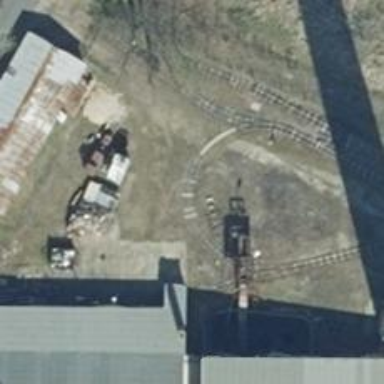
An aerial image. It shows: Miniature railway.